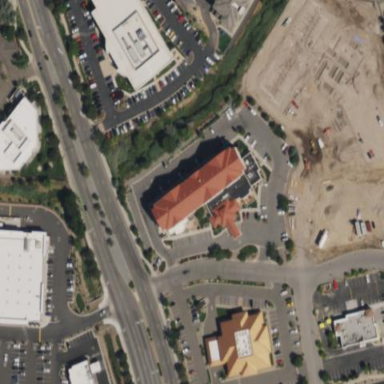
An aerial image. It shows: Hotel.